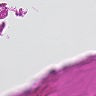
Metastatic tissue present: no